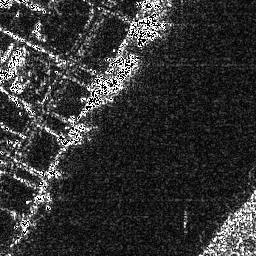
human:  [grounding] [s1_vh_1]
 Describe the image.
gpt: In the satellite image, there is  <ref>1 medium ship </ref> <box>[[53, 5, 64, 17, 0]]</box> located at top,  <ref>1 large ship </ref> <box>[[34, 19, 53, 43, 0]]</box> located at center.